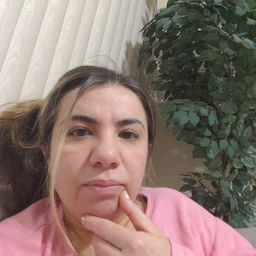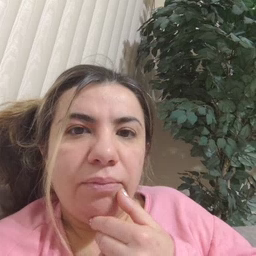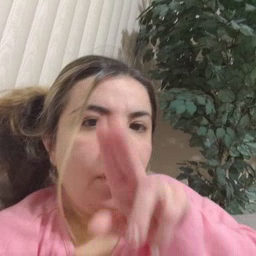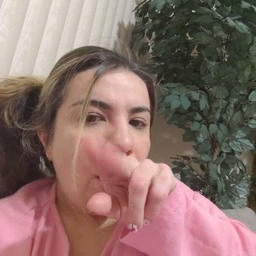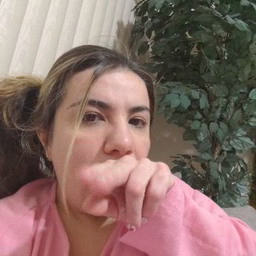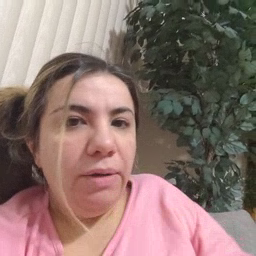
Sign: tongue